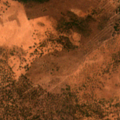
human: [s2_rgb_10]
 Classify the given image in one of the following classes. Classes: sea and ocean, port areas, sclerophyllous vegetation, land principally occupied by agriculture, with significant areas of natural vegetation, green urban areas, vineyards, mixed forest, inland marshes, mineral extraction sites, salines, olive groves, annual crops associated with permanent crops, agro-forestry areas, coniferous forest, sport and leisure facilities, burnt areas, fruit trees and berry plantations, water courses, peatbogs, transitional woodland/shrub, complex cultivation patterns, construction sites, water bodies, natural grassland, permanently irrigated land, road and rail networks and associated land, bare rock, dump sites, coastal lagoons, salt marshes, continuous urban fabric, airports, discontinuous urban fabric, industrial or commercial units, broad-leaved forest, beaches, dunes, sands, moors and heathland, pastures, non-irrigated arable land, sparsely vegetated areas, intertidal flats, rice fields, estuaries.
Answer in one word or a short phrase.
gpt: pastures, agro-forestry areas, transitional woodland/shrub